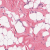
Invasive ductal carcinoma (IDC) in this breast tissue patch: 0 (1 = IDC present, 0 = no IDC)